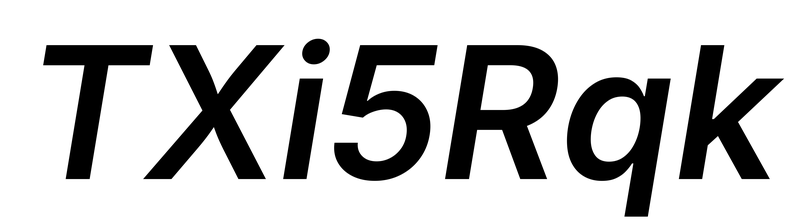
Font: Inter-Italic_SemiBold_Italic